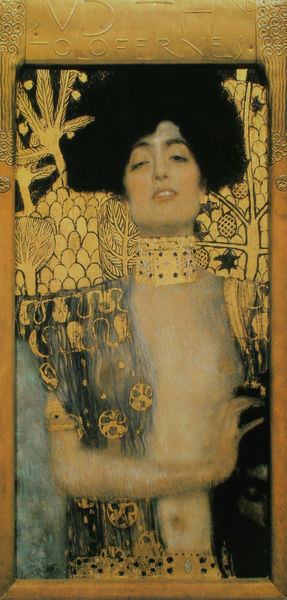
Titel: Judith I
Künstler: Gustav Klimt
Standort: Wien
Institution: Österreichische Galerie
Schlagwörter: akt, baum, blau, blätter, gemälde, hand, kopf, nackt, umhang, bäume, grün, ausschnitt, brust, busen, frau, frisur, grau, haar, kleid, mund, nase, schmuck, schwarz, blick, dame, schleier, tuch, muster, ornament, tanz, arm, augen, bibel, gesicht, holofernes, johannes, judith, rahmen, salome, hals, portrait, porträt, vorhang, auge, gewand, gold, haare, halbfigur, stehend, pflanzen, augenbrauen, lippe, lippen, locken, schultern, kreis, brüste, schrift, bogen, halsband, abstrakt, kette, modern, dekoration, jugendstil, detail, inschrift, ornamente, nabel, bauch, halbnackt, bauchnabel, klimt, halskette, collage, foto, bögen, schwarze haare, nakt, deko, jugenstil, text, kreise, plakat, zähne, altes testament, wien, golden, ornamentik, biblisch, gustav, pflanzenornamentik, wertvoll, ägypten, johannes der täufer, schwarzhaarig, abstrak, gustav klimt, mund geöffnet, nach dem tanz, halsreif, t, huihui, schwarzes har, holoferns